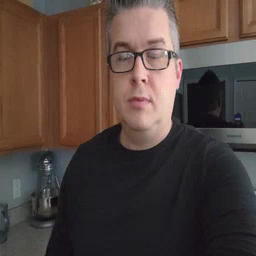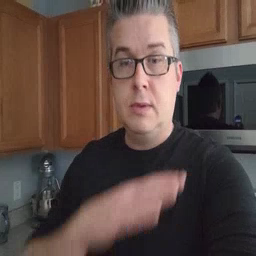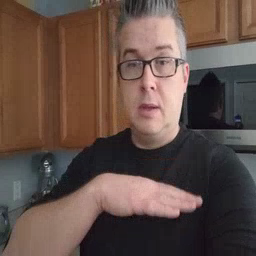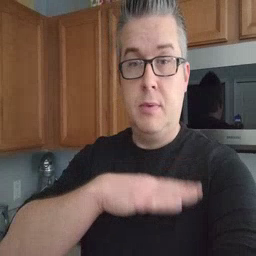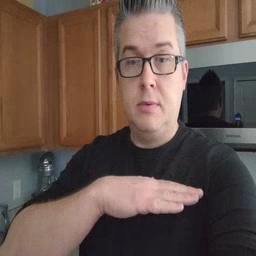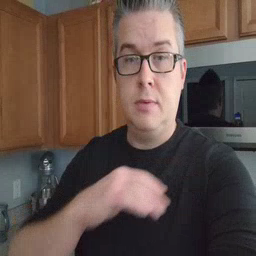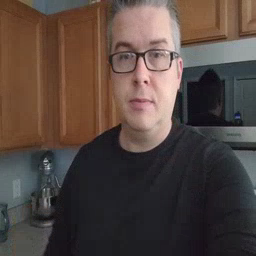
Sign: table